Field crop: maize
Growth stage: 2
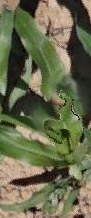
Species: maize